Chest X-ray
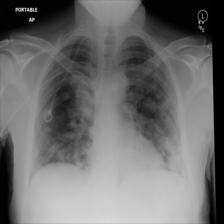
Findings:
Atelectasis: negative
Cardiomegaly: negative
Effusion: negative
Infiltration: negative
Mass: positive
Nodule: positive
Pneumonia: negative
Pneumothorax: negative
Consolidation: negative
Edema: negative
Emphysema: negative
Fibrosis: negative
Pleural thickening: negative
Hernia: negative